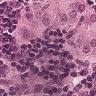
Metastatic tissue present: yes